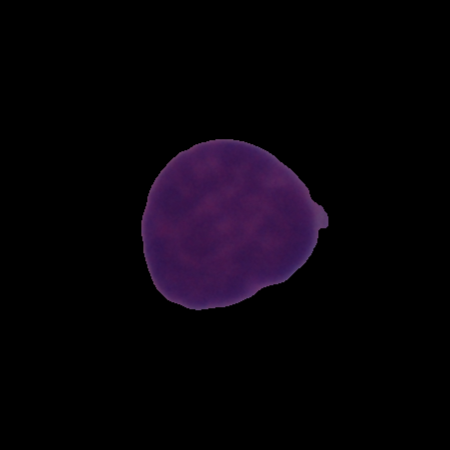
Label: cancer